Question: I need an example of how to use Crypto++ to generate a SHA256 hash from a std::string and output a std::string. I can't seem to figure it out. Everything I've tried gives me invalid output.
Here's the new code after interjay's answer:
'''
string SHA256(string data)
{
byte const* pbData = (byte*) data.data();
unsigned int nDataLen = data.size();
byte abDigest[CryptoPP::SHA256::DIGESTSIZE];
CryptoPP::SHA256().CalculateDigest(abDigest, pbData, nDataLen);
return string((char*)abDigest);
}
'''
The output for SHA256("A"); is

How can I turn this into a readable format?
Thanks to interjay's answer I was able to generate the final hash.
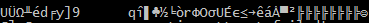
Answer: This line will give the wrong results:
'''
unsigned int nDataLen = sizeof(pbData);
'''
It will always give you the size of a pointer. What you want instead is 'data.size()'.
Also, you don't need this part:
'''
if(!CryptoPP::SHA256().VerifyDigest(abDigest, pbData, nDataLen))
{
return SHA256(data);
}
'''
It should always verify correctly, since you just calculated the digest based on the same data. And if it didn't, you'd go into infinite recursion.
To get readable output, you can convert it to hex. Here's an example for MD5 from the <URL>, it should work for you if you replace MD5 with SHA256:
'''
CryptoPP::MD5 hash;
byte digest[ CryptoPP::MD5::DIGESTSIZE ];
std::string message = "abcdefghijklmnopqrstuvwxyz";
hash.CalculateDigest( digest, (byte*) message.c_str(), message.length() );
CryptoPP::HexEncoder encoder;
std::string output;
encoder.Attach( new CryptoPP::StringSink( output ) );
encoder.Put( digest, sizeof(digest) );
encoder.MessageEnd();
std::cout << output << std::endl;
'''